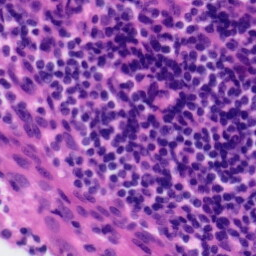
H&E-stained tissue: Tonsil